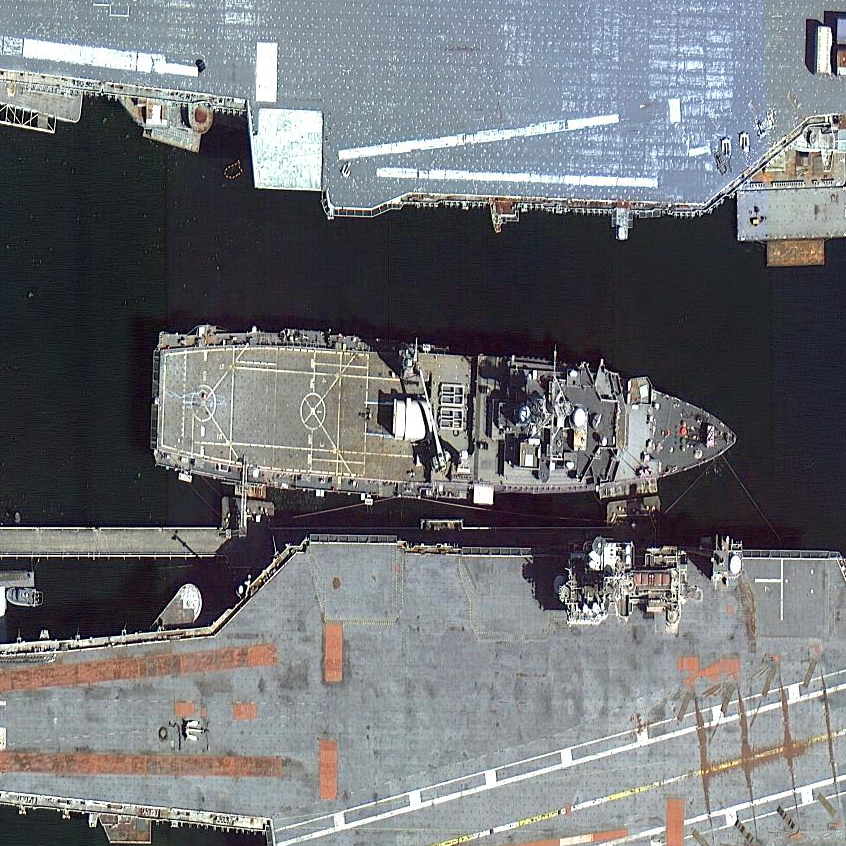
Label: combat